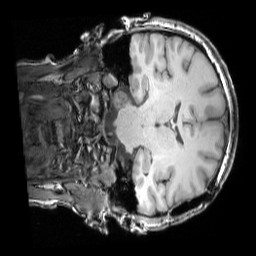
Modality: T1w
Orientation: coronal
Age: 57
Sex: female
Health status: ill
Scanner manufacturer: siemens
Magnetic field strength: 3 T
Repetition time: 1.75 s
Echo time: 0.00418 s